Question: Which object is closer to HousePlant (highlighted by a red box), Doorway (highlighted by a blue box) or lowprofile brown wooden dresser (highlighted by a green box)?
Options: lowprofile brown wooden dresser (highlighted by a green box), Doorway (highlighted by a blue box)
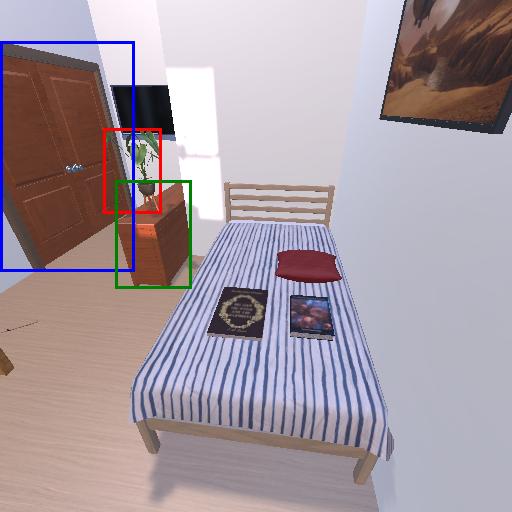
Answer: lowprofile brown wooden dresser (highlighted by a green box)